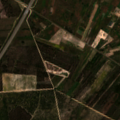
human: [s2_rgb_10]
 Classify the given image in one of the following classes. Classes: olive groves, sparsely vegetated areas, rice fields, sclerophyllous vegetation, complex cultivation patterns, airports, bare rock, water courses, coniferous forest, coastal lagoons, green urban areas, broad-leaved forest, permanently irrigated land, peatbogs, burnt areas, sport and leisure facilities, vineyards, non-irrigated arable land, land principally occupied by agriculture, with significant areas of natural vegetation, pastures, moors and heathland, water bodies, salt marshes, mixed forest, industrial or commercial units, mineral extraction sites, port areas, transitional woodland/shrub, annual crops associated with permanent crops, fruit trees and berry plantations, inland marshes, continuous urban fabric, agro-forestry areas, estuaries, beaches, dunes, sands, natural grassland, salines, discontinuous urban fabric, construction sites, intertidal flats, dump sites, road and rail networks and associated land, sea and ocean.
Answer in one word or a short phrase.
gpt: land principally occupied by agriculture, with significant areas of natural vegetation, broad-leaved forest, transitional woodland/shrub